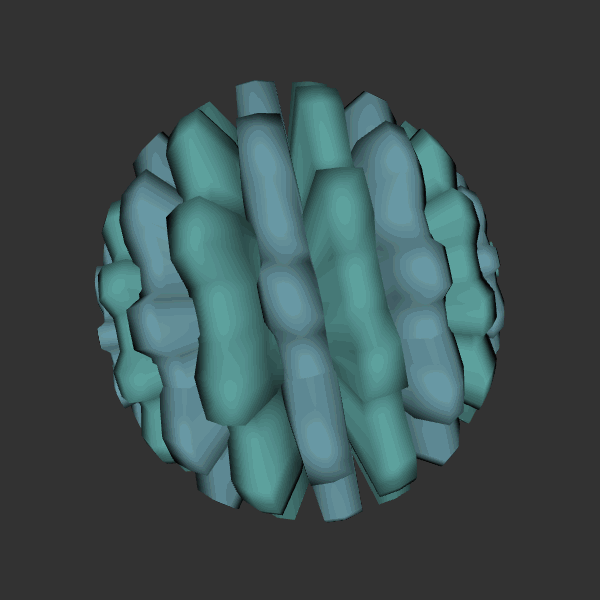
Background: dark